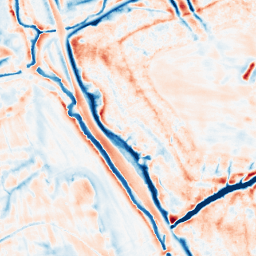
Category: edge_preserving
Decomposition family: bilateral
Decomposition parameters: d: 21
sigma_color: 25
sigma_space: 150
Upsampling method: linear_exact
Upsampling parameters: scale: 4
Upsampling scale: 4